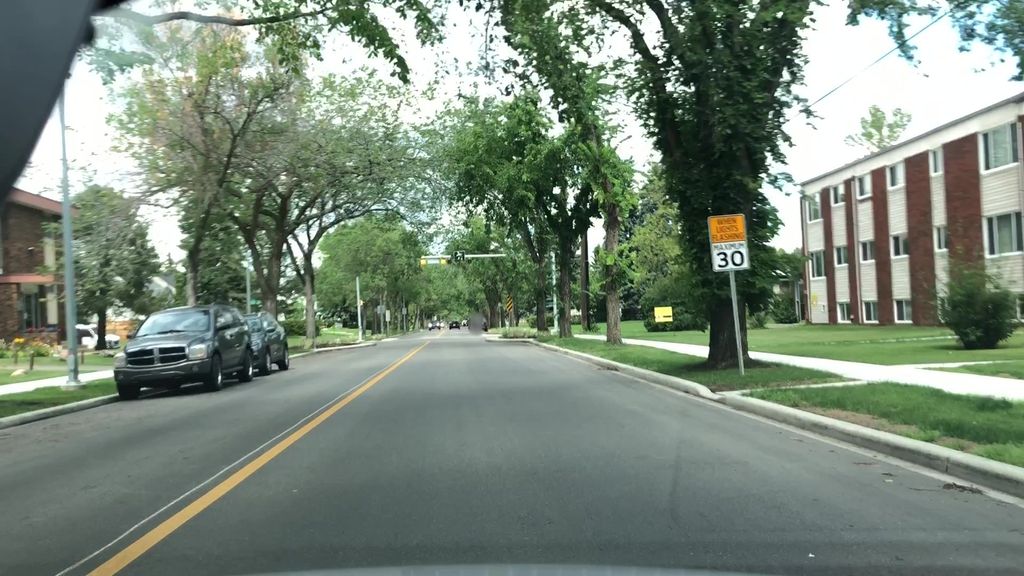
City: edmonton